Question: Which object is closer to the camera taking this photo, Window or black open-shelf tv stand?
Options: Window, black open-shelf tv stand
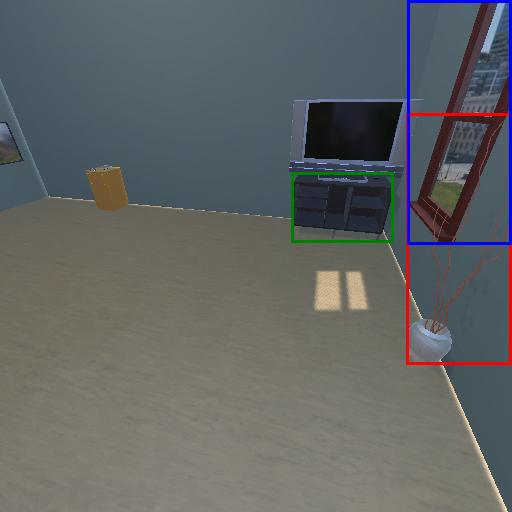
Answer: Window